Interaction volume radius: 5 \u00c5
Interaction volume height: 10 \u00c5
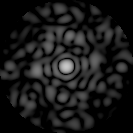
Disorder parameter: 0.7716